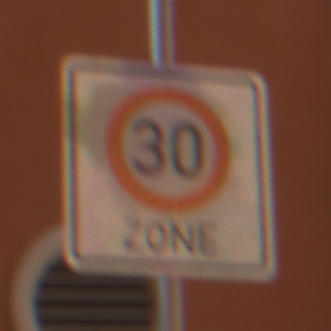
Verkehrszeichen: BeginnZone30
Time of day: MorningAfternoon
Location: Outdoor (Urban)
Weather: Clear
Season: NotSpecified
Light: Natural